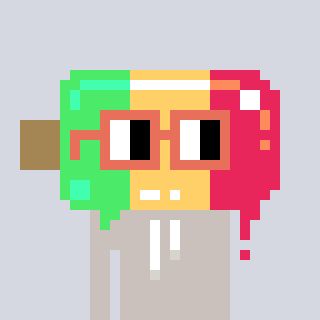
a pixel art character with square orange glasses, a icepop-shaped head and a foggrey-colored body on a cool background